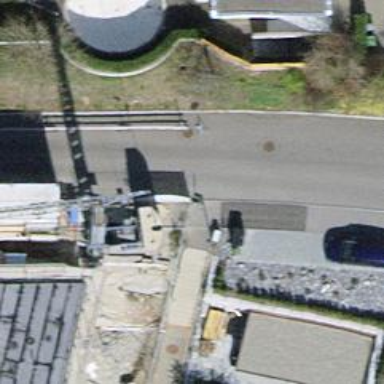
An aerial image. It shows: Road with steps.